Field crop: maize
Growth stage: 1
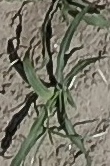
Species: sorghum